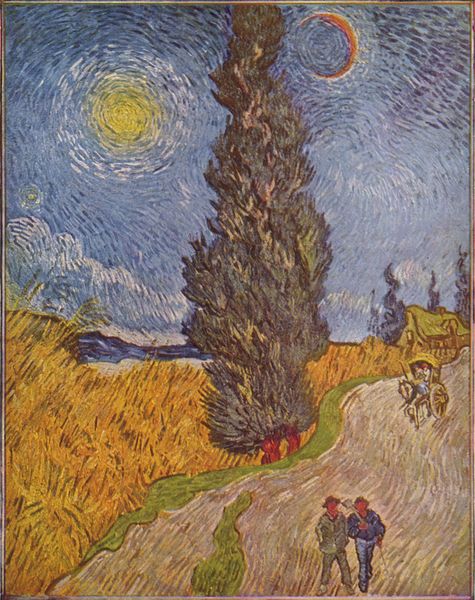
Titel: Landstraße mit Zypressen
Künstler: Vincent van Gogh
Standort: Otterlo
Institution: Kröller-Müller Museum
Schlagwörter: baum, berg, blau, dunkel, gemälde, himmel, mann, schatten, wasser, weiß, wolken, bäume, fluss, frauen, gelb, grün, impressionismus, landschaft, menschen, ocker, see, ufer, abend, bewegung, braun, frau, grau, hell, hintergrund, hüte, licht, männer, nacht, ohr, orange, schwarz, strasse, dach, gebäude, haus, rot, weg, wiese, wolke, beige, expressionismus, mensch, stein, öl, feld, felder, horizont, hügel, pappel, stamm, strauch, gehen, hütte, pastos, rauch, sonne, gold, paar, personen, arbeit, bauern, karren, kreis, pferd, pferde, rund, schornstein, zypressen, wellen, zwei, acker, feldweg, getreide, korn, laufen, weizen, berge, gebirge, violett, linien, herbst, kutsche, van gogh, wagen, duktus, striche, bauer, kornfeld, tusche, mond, gogh, spaziergang, strahlen, munch, zypresse, sichel, kreise, nadelbaum, tanne, pinselstrich, vincent van gogh, werkzeug, strudel, lanschaft, wanderer, bauernhaus, rain, feldrain, landwirtschaft, pinie, spaziergänger, ähren, stiche, grü, gespann, kreisen, bau, sense, vincent, waagen, fuhrwerk, getreidefeld, pferdewagen, edward munch, kries, van, jahreszeiten, weizenfeld, arles, mondfinsternis, edward, hundertwasser, gestirn, roggen, mons, momd, strohl, vag gogh, rne, gepinselt, van gouch, kuthe